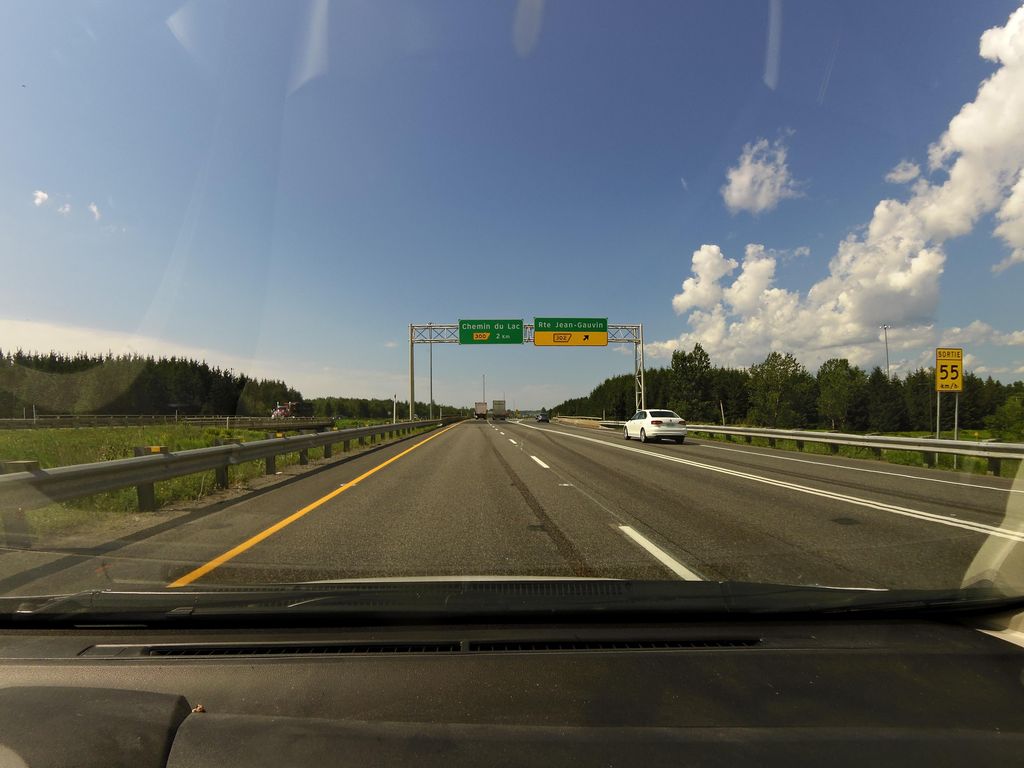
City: quebec_city